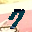
Label: 7